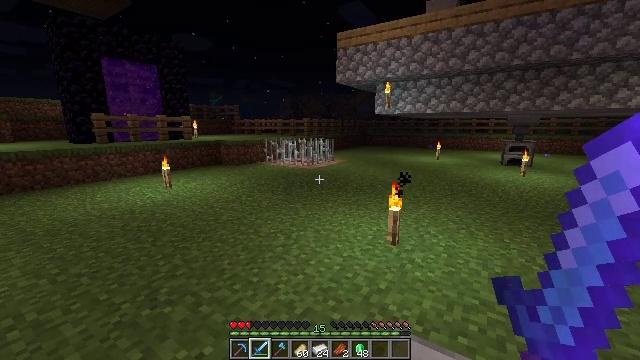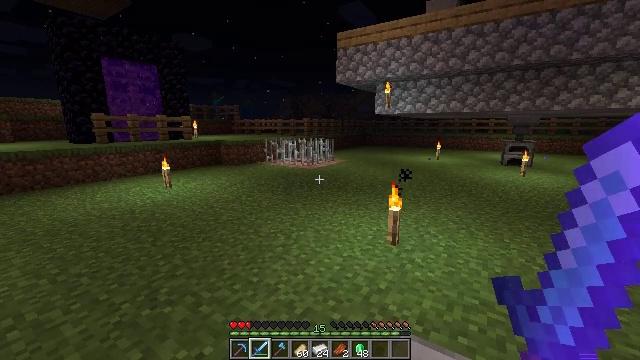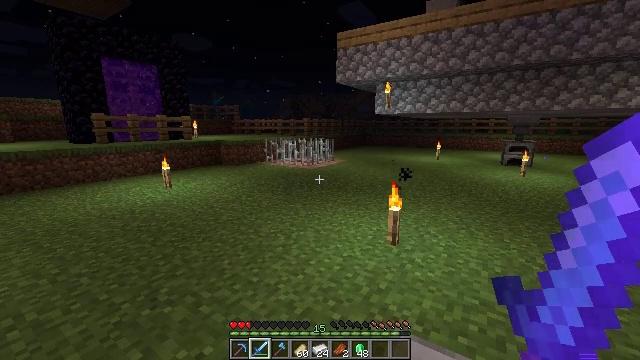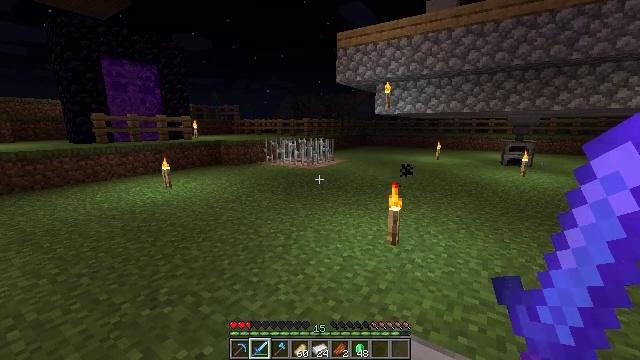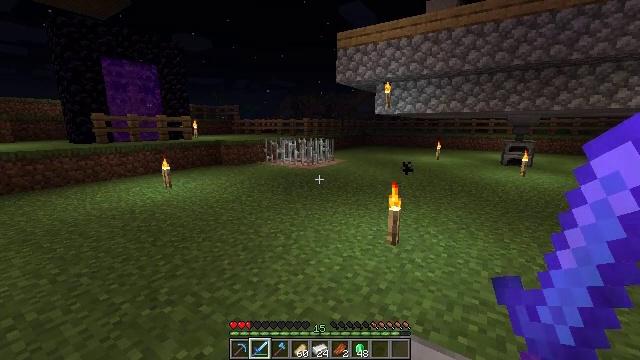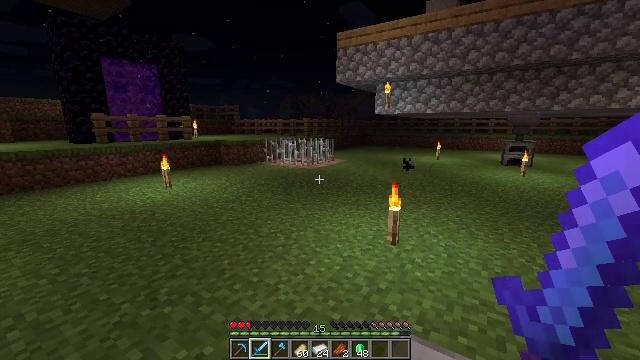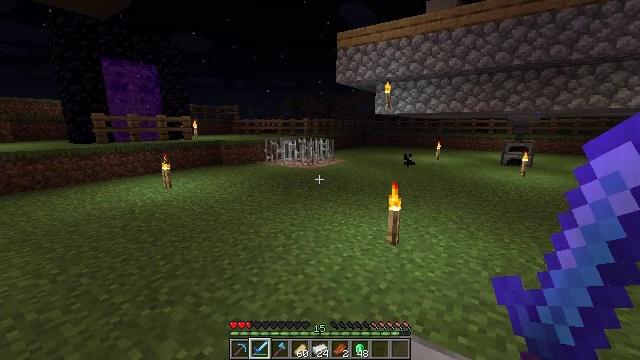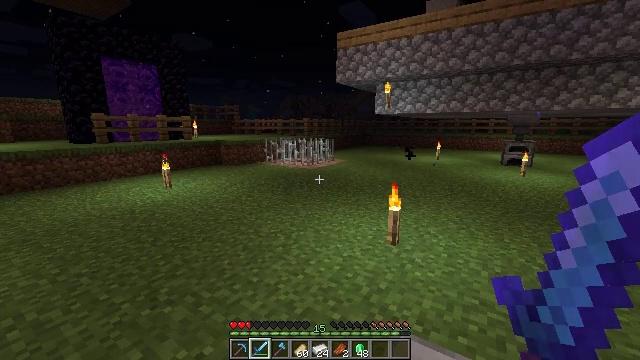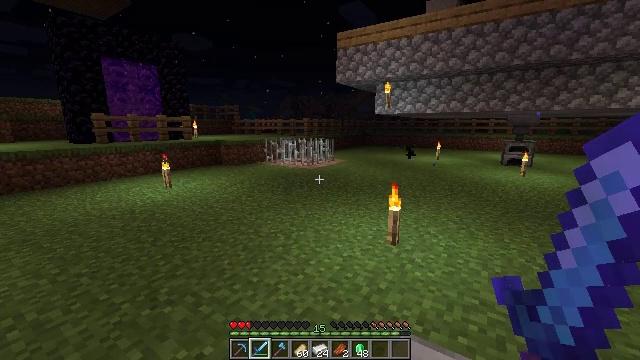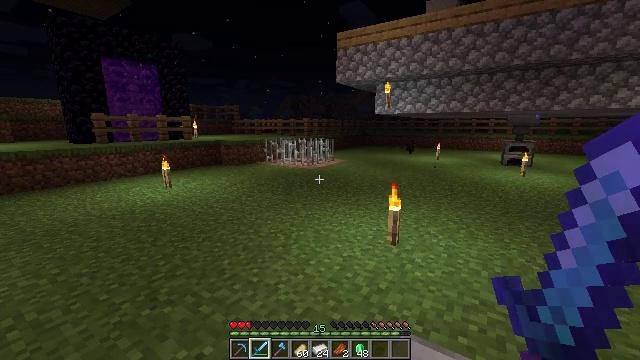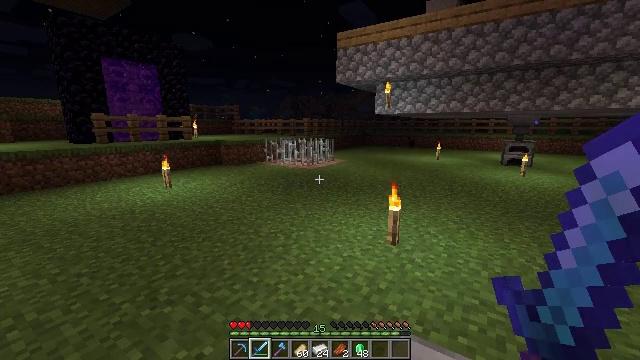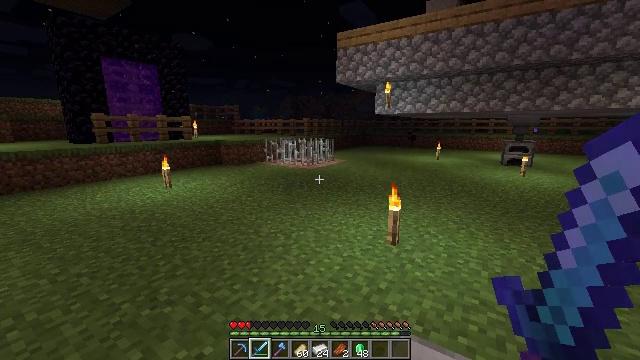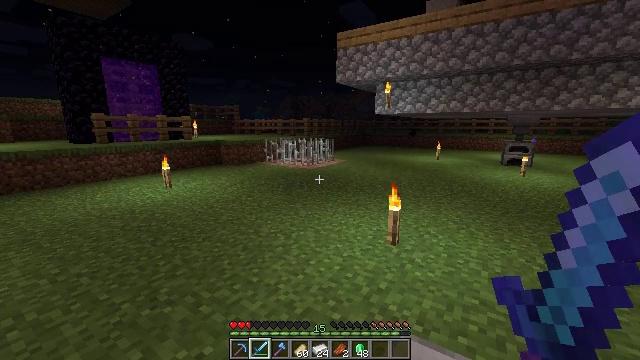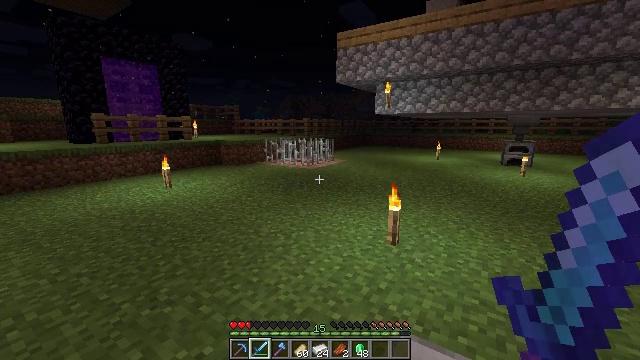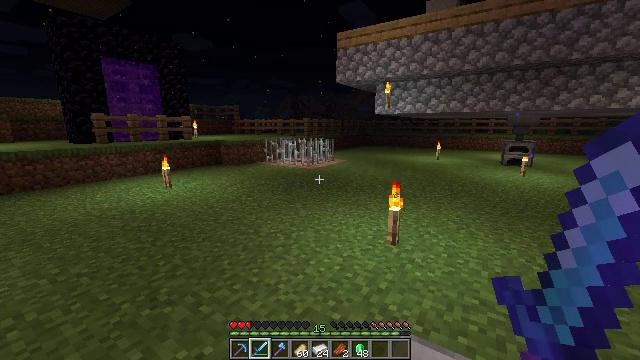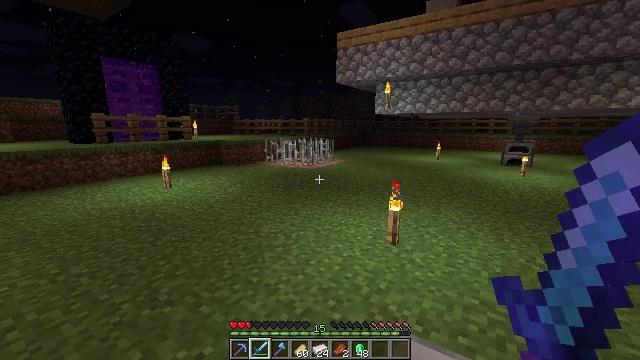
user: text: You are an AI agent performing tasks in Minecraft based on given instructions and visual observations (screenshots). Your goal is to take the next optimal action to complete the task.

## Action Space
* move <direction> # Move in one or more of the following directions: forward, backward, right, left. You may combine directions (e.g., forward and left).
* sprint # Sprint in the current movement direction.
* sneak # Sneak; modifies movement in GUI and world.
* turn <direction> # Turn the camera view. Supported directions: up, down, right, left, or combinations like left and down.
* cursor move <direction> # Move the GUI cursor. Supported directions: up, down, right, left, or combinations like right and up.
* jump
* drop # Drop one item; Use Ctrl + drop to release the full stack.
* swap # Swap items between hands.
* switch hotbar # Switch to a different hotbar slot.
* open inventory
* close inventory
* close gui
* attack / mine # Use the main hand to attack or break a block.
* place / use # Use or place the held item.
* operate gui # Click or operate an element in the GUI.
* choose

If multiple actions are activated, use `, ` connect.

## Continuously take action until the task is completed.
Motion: motion action
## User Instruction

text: Gather some oak planks.
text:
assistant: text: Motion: no_op
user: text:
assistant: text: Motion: no_op
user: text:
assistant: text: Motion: no_op
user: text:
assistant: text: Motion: no_op
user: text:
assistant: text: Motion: no_op
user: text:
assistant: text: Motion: no_op
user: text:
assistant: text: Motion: no_op
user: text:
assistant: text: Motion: no_op
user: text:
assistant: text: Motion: no_op
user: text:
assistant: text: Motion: no_op
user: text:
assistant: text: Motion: no_op
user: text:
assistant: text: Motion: no_op
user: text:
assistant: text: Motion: no_op
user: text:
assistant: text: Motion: no_op
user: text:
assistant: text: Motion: no_op
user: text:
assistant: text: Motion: no_op
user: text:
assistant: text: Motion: no_op
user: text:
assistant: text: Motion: no_op
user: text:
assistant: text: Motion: no_op
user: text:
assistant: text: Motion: no_op
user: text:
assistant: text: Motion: no_op
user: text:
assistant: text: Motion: no_op
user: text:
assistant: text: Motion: no_op
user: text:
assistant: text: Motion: no_op
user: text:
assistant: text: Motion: no_op
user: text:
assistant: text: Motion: no_op
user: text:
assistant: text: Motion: no_op
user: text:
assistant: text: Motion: no_op
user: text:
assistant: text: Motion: no_op
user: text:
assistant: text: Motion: no_op